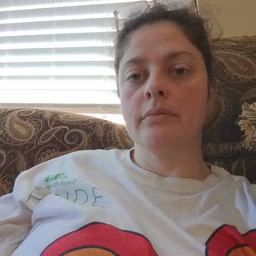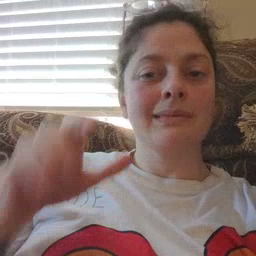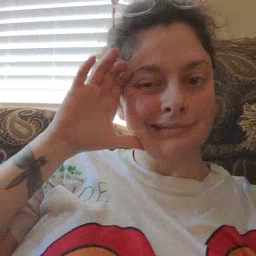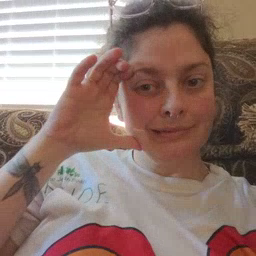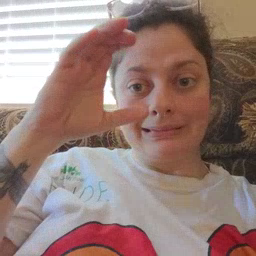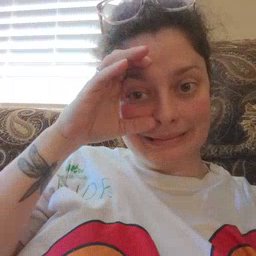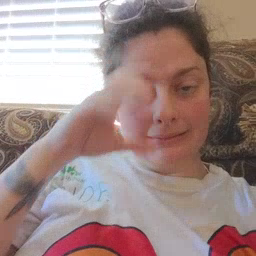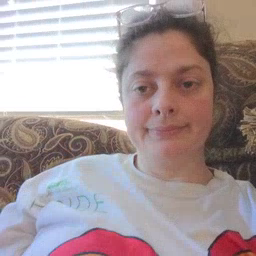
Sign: listen